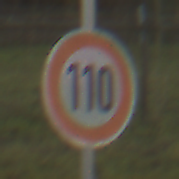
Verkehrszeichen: Geschwindigkeit110
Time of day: SunriseSunset
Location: Outdoor (Nature)
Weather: PartlyCloudy
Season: NotSpecified
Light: Natural